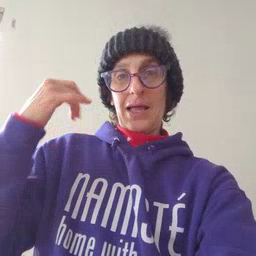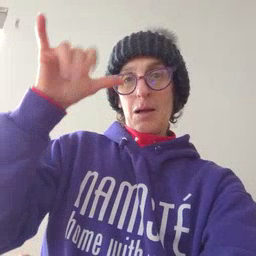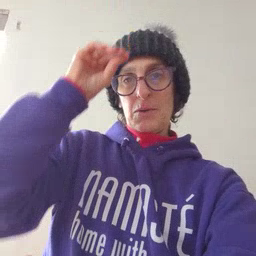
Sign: cowboy